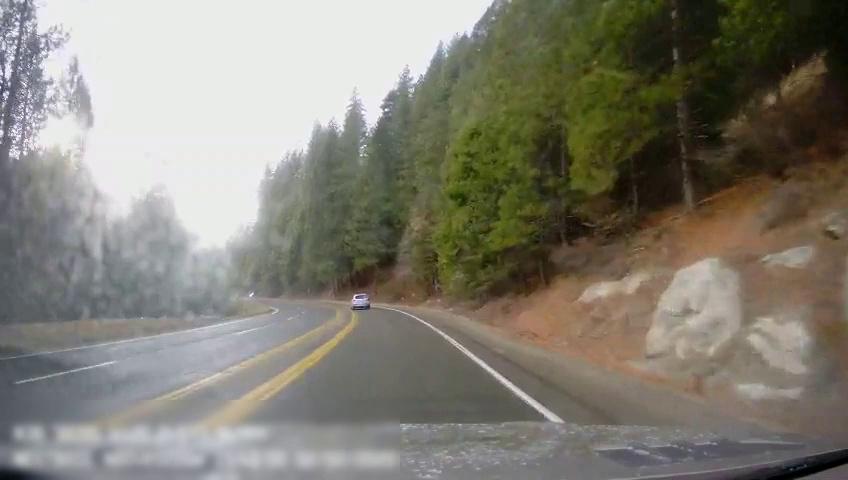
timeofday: Day
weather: Sunny
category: Drivable Space
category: Vehicles | SUV
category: Lanes | Alternate Lane
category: Lanes | Current Lane
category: Lanes | Opposite Lane
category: Lanes | Opposite Lane
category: Lanes | Opposite Lane
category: Lanes | Opposite Lane
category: Lanes | Opposite Lane